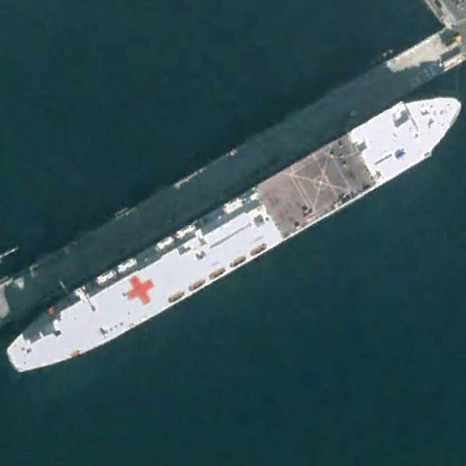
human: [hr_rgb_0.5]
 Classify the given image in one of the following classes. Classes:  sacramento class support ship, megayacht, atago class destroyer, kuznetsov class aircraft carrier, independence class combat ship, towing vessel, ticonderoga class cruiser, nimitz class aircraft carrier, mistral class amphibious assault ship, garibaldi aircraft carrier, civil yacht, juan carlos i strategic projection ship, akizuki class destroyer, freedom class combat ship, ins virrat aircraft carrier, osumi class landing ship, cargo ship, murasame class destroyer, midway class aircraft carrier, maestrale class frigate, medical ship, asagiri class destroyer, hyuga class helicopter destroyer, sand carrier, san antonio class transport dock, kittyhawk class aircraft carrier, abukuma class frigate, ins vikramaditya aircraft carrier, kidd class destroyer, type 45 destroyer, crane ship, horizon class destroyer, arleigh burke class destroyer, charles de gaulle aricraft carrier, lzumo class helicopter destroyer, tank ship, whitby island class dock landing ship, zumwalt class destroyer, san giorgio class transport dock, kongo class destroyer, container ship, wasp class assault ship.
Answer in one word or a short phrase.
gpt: Medical ship